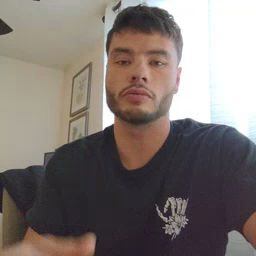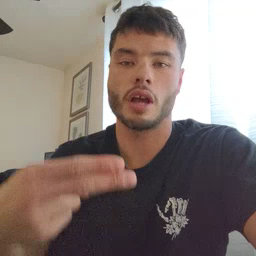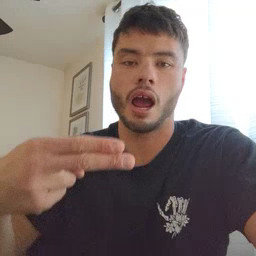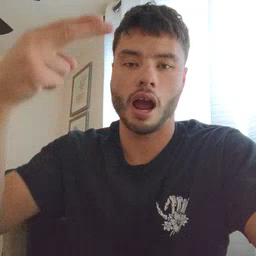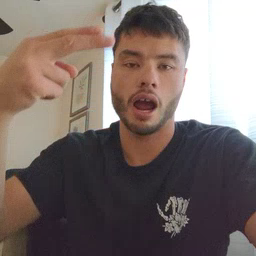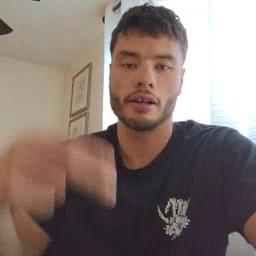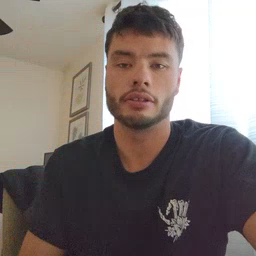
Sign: high